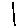
Label: line